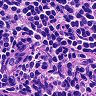
Metastatic tissue present: no